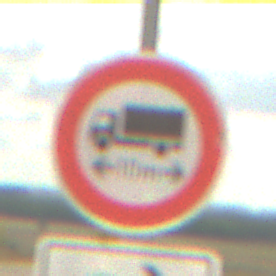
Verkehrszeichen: TatsaechlicheLaenge
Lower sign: RichtungsangabeDurchPfeile5
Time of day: Midday
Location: Outdoor (Beach)
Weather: PartlyCloudy
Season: NotSpecified
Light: Natural